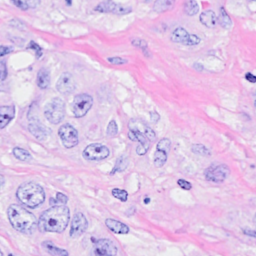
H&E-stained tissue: Breast